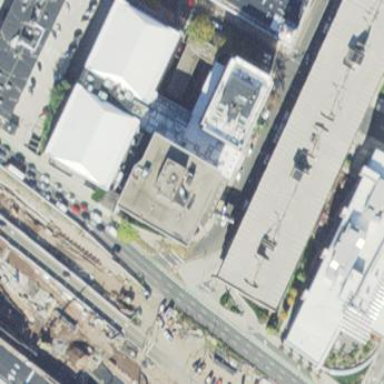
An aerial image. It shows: Section of hospital building.